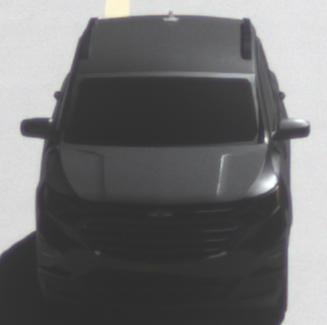
Make: Chevrolet
Model: Equinox
Detailed model: Gen. 2
Model produced from: 2015
Model produced until: 2017
Doors: 5
Color: black
Road condition: dry road
Daytime: morning or afternoon
Contrast: high contrast